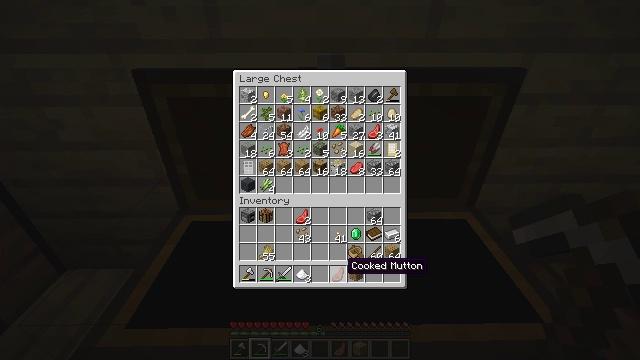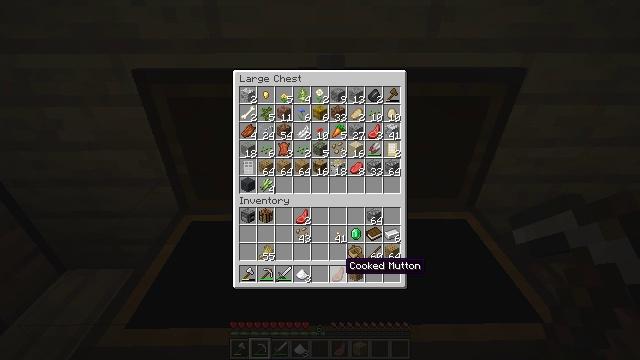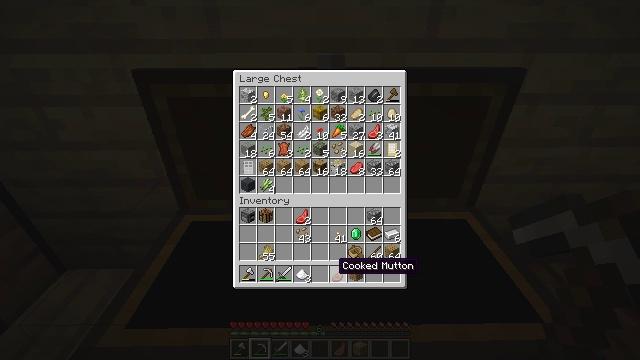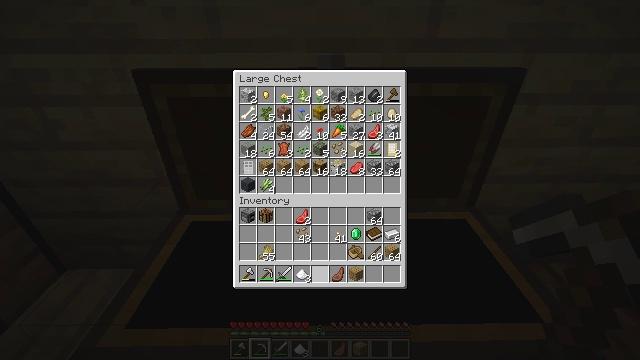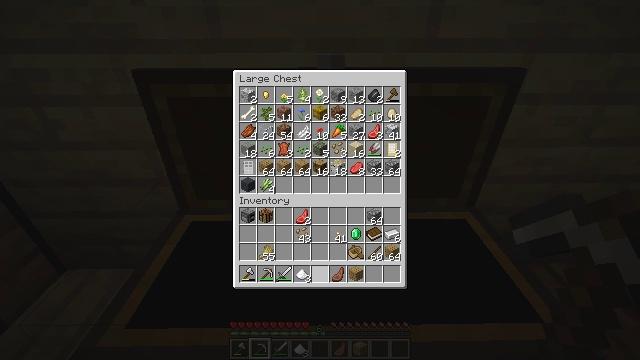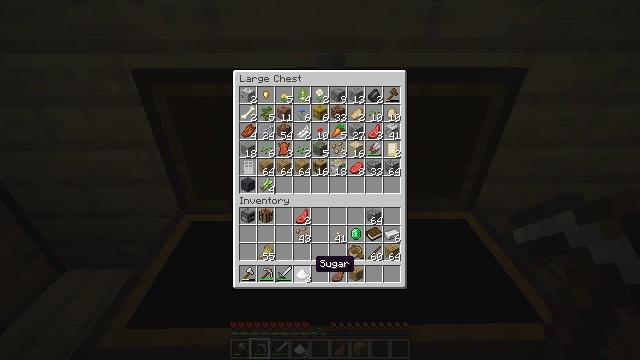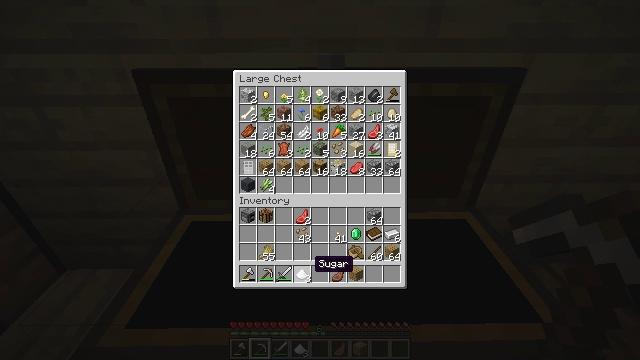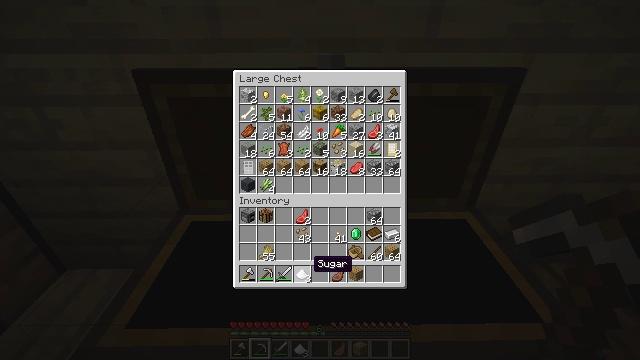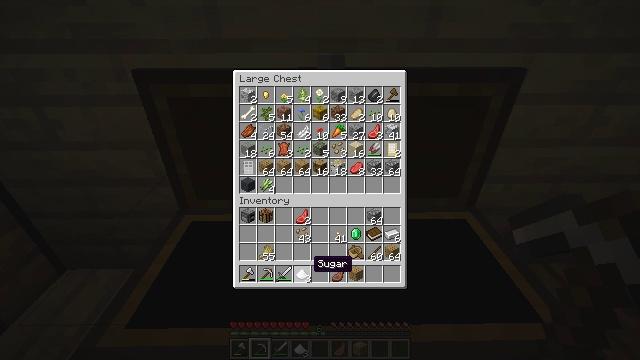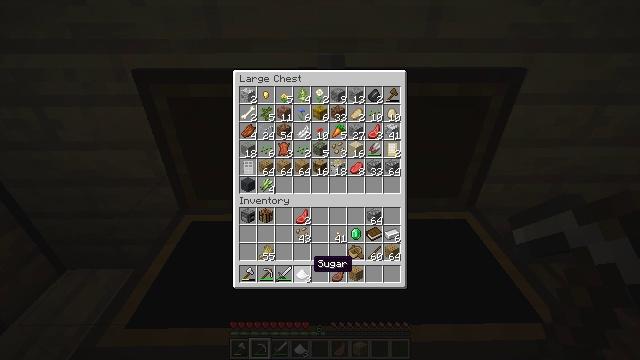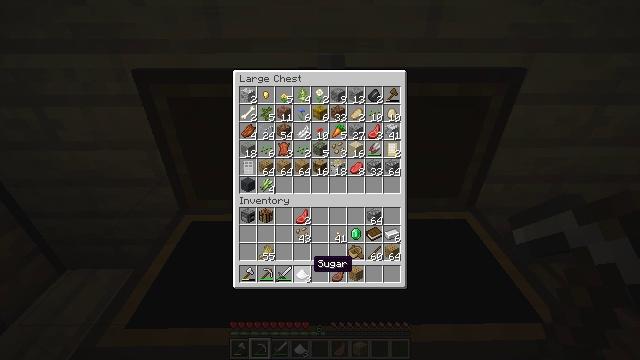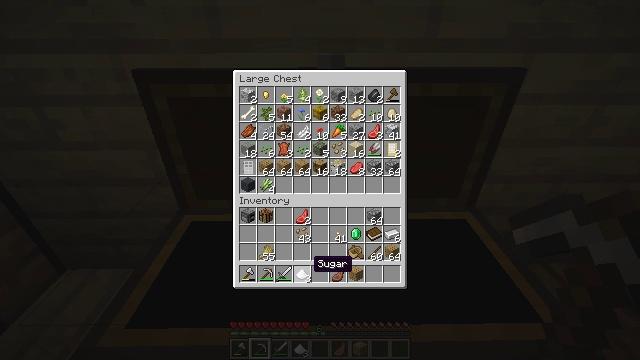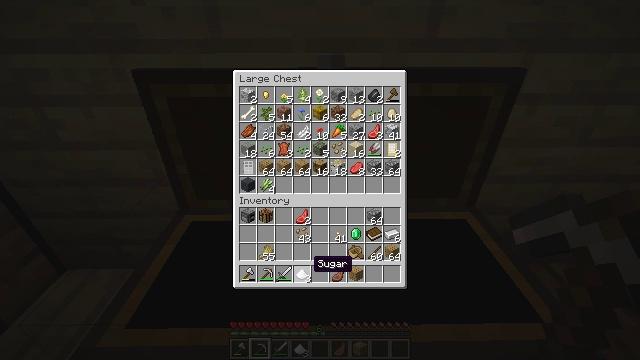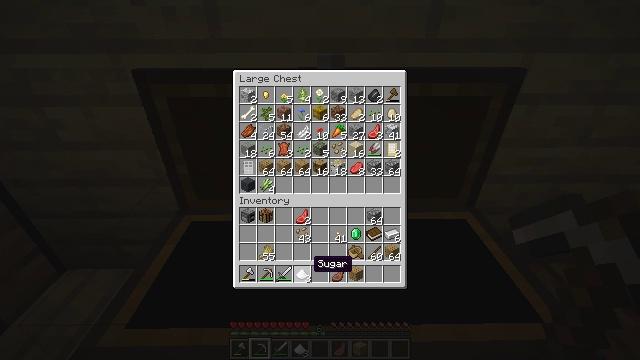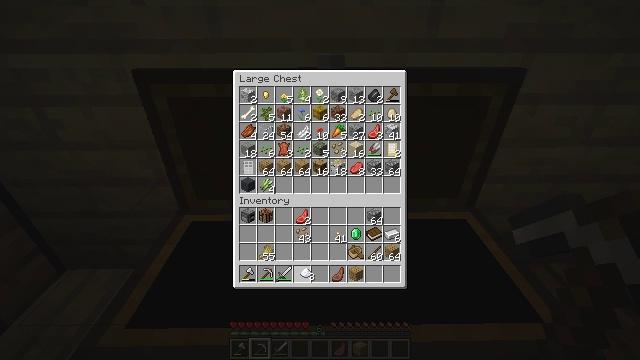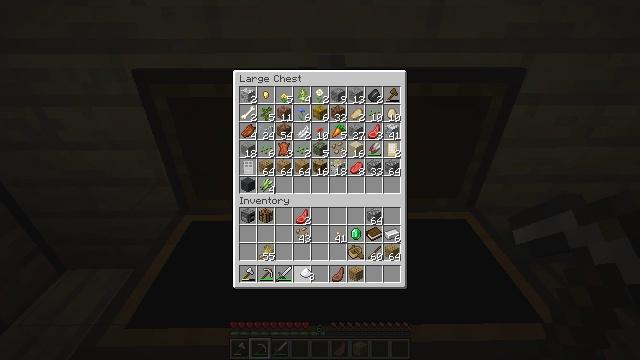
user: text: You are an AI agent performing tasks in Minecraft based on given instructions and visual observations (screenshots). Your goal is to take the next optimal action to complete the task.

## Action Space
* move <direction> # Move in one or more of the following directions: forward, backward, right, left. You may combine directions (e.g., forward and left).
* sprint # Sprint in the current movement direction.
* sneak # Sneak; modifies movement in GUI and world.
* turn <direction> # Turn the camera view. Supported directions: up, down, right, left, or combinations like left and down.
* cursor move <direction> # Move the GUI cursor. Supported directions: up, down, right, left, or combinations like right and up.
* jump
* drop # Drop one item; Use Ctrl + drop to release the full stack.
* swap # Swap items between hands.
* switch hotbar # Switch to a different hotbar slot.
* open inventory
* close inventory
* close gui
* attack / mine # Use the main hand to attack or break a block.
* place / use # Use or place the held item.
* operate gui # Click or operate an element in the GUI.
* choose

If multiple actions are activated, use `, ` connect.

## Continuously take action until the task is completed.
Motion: motion action
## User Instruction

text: Remove a cooked porkchop from the inventory.
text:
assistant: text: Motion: no_op
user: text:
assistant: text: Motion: cursor move left
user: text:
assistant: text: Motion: cursor move left
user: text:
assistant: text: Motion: no_op
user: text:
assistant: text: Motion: no_op
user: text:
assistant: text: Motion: no_op
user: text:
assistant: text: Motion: no_op
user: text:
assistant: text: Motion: no_op
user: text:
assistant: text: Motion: no_op
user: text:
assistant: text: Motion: no_op
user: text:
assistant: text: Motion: no_op
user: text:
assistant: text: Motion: no_op
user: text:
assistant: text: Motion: no_op
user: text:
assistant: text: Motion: operate gui
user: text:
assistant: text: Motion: operate gui
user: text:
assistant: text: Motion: operate gui
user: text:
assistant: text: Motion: no_op
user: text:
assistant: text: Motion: cursor move up
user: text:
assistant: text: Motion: cursor move left and up
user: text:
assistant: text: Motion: cursor move up
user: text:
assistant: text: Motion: no_op
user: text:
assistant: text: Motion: no_op
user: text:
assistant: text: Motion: no_op
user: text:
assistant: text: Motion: no_op
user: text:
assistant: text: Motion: no_op
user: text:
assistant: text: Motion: no_op
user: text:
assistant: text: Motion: no_op
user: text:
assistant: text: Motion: no_op
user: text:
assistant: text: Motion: operate gui
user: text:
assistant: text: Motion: operate gui